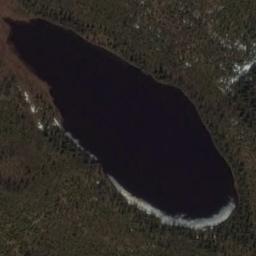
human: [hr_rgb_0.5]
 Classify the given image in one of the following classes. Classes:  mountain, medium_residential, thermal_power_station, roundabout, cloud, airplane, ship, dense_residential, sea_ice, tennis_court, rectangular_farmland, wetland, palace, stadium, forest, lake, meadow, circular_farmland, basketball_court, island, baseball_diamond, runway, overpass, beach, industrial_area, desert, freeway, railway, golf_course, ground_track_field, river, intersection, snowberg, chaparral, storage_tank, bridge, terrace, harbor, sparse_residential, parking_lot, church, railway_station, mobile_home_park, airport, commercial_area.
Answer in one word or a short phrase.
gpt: lake